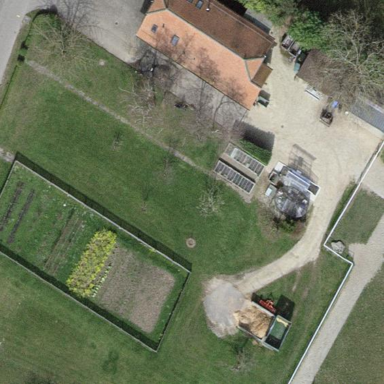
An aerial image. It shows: Farmyard area.